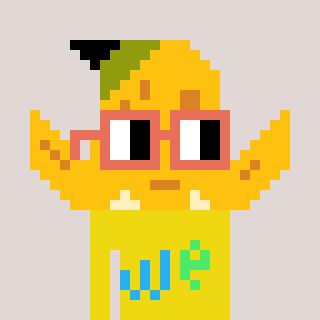
a pixel art character with square orange glasses, a banana-shaped head and a yellow-colored body on a warm background